Question: I have a table (generated with JSON POST datas) created with jqGrid. The navigation works very well.
I set the option to display the search button.
When I click on the options displayed ... but no research is done ...
Do the research is done with Javascript in the array elements, or does it specify a URL to search in Ajax?
here is my code.
'''
<div id="liste">
<div id="messagebox"></div>
<div id="filter"></div>
<table id="list" class="scroll" cellpadding="0" cellspacing="0"></table>
<div id="pager" class="scroll" style="text-align:center;"></div>
</div>
<script type="text/javascript">
$(document).ready(function(){
$("#list").jqGrid({
url:'/admin/statistique/getjson/',
datatype: 'json',
mtype: 'POST',
colNames:['','Nom','Visites Totales', 'Visites Uniques','Contact'],
colModel:[
{name:'edition',index:'edition', sortable:false,editable: false,width:15, align:"center"},
{name:'etablissement_nomAMarrakech',index:'etablissement_nomAMarrakech', sortable:true, editable: false,width:150, align:"center"},
{name:'',index:'', sortable:false, editable: false,width:200, align:"center"},
{name:'',index:'', sortable:false, editable: false,width:200, align:"center"},
{name:'',index:'', sortable:false, editable: false,width:240, align:"center"}
],
pager: '#pager',
rowNum:10,
rowList:[10,25,50,100,300],
sortname: 'etablissement_nomAMarrakech',
viewrecords: true,
autowidth: true,
rownumbers: false,
gridview : true,
sortorder: "desc",
caption:"Apercu des statistiques"
});
jQuery("#list").jqGrid('navGrid','#pager',{edit:false,add:false,del:false,search:false,refresh:false});
});
</script>
'''
Here is a screen

As you can see, when I submit the form, JQGrid write "Loading..." but no line is check...
Sincerely,
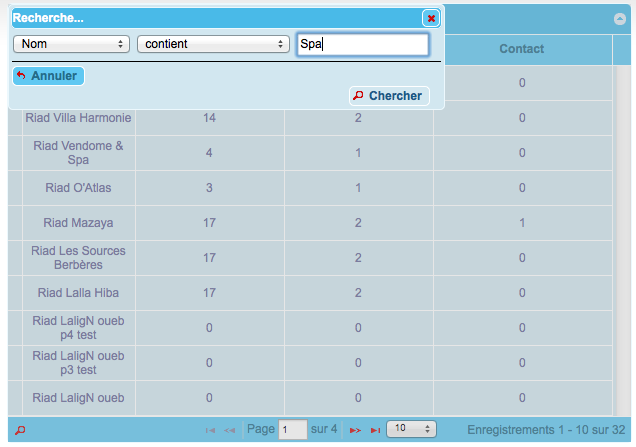
Answer: You use
'''
name:'',index:''
'''
in the definition of three columns of the grid. It is wrong. You can compare is with the code where you try to declare class with three properties with the name ''.
The 'name' property is mandatory. It must be unique, can't be equal to one from reserved names ('rn', 'cb' and 'subgrid') and should not contain any meta-characters used in jQuery selectors like '.', ' ' and so on (see <URL>.
Moreover if you use 'datatype: 'json'' without 'loadonce: true' the server will be responsible for the data filtering. On search request the new request to the server will be send which has additional
parameters like '&searchField=edition&searchString=Spa&searchOper=cn'. The server should return back to the jqGrid the filtered data.